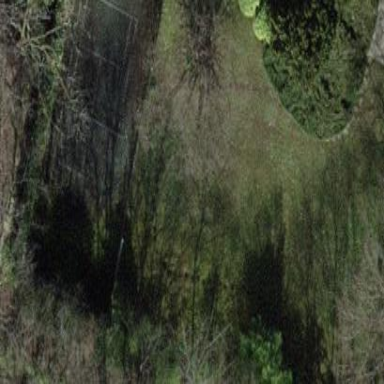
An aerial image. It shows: Tennis court in leisure pitch.